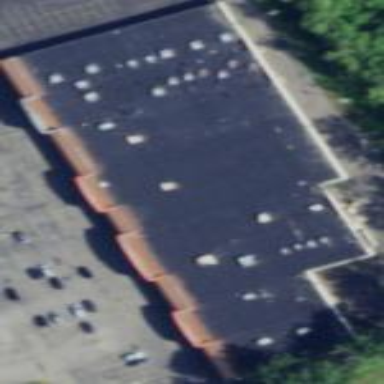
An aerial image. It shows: Cinema building.